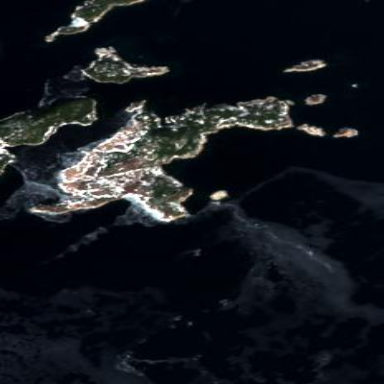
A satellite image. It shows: Island with natural coastline.